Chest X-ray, PA view. Patient: 50 years old, sex F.
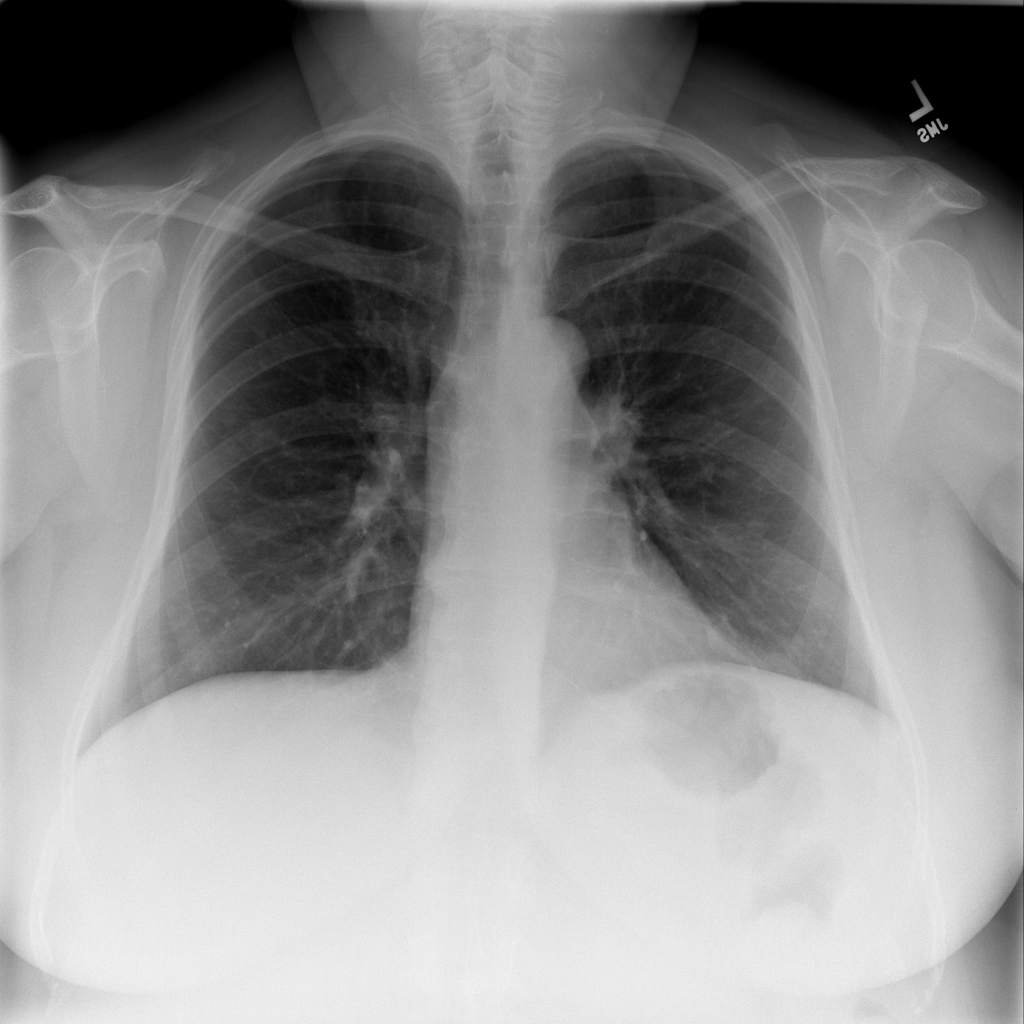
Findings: Nodule